Interaction volume radius: 10 \u00c5
Interaction volume height: 10 \u00c5
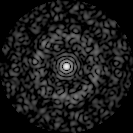
Disorder parameter: 0.8745